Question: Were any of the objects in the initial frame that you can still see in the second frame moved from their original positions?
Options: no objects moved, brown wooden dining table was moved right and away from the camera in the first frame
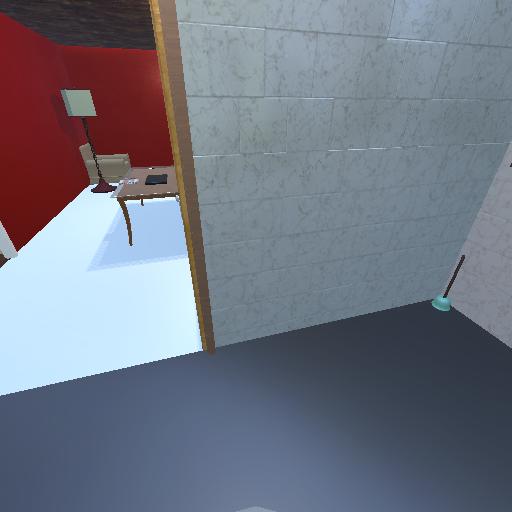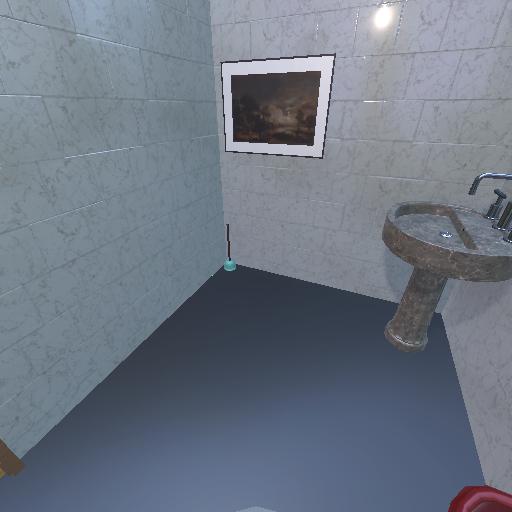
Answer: no objects moved